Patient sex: M
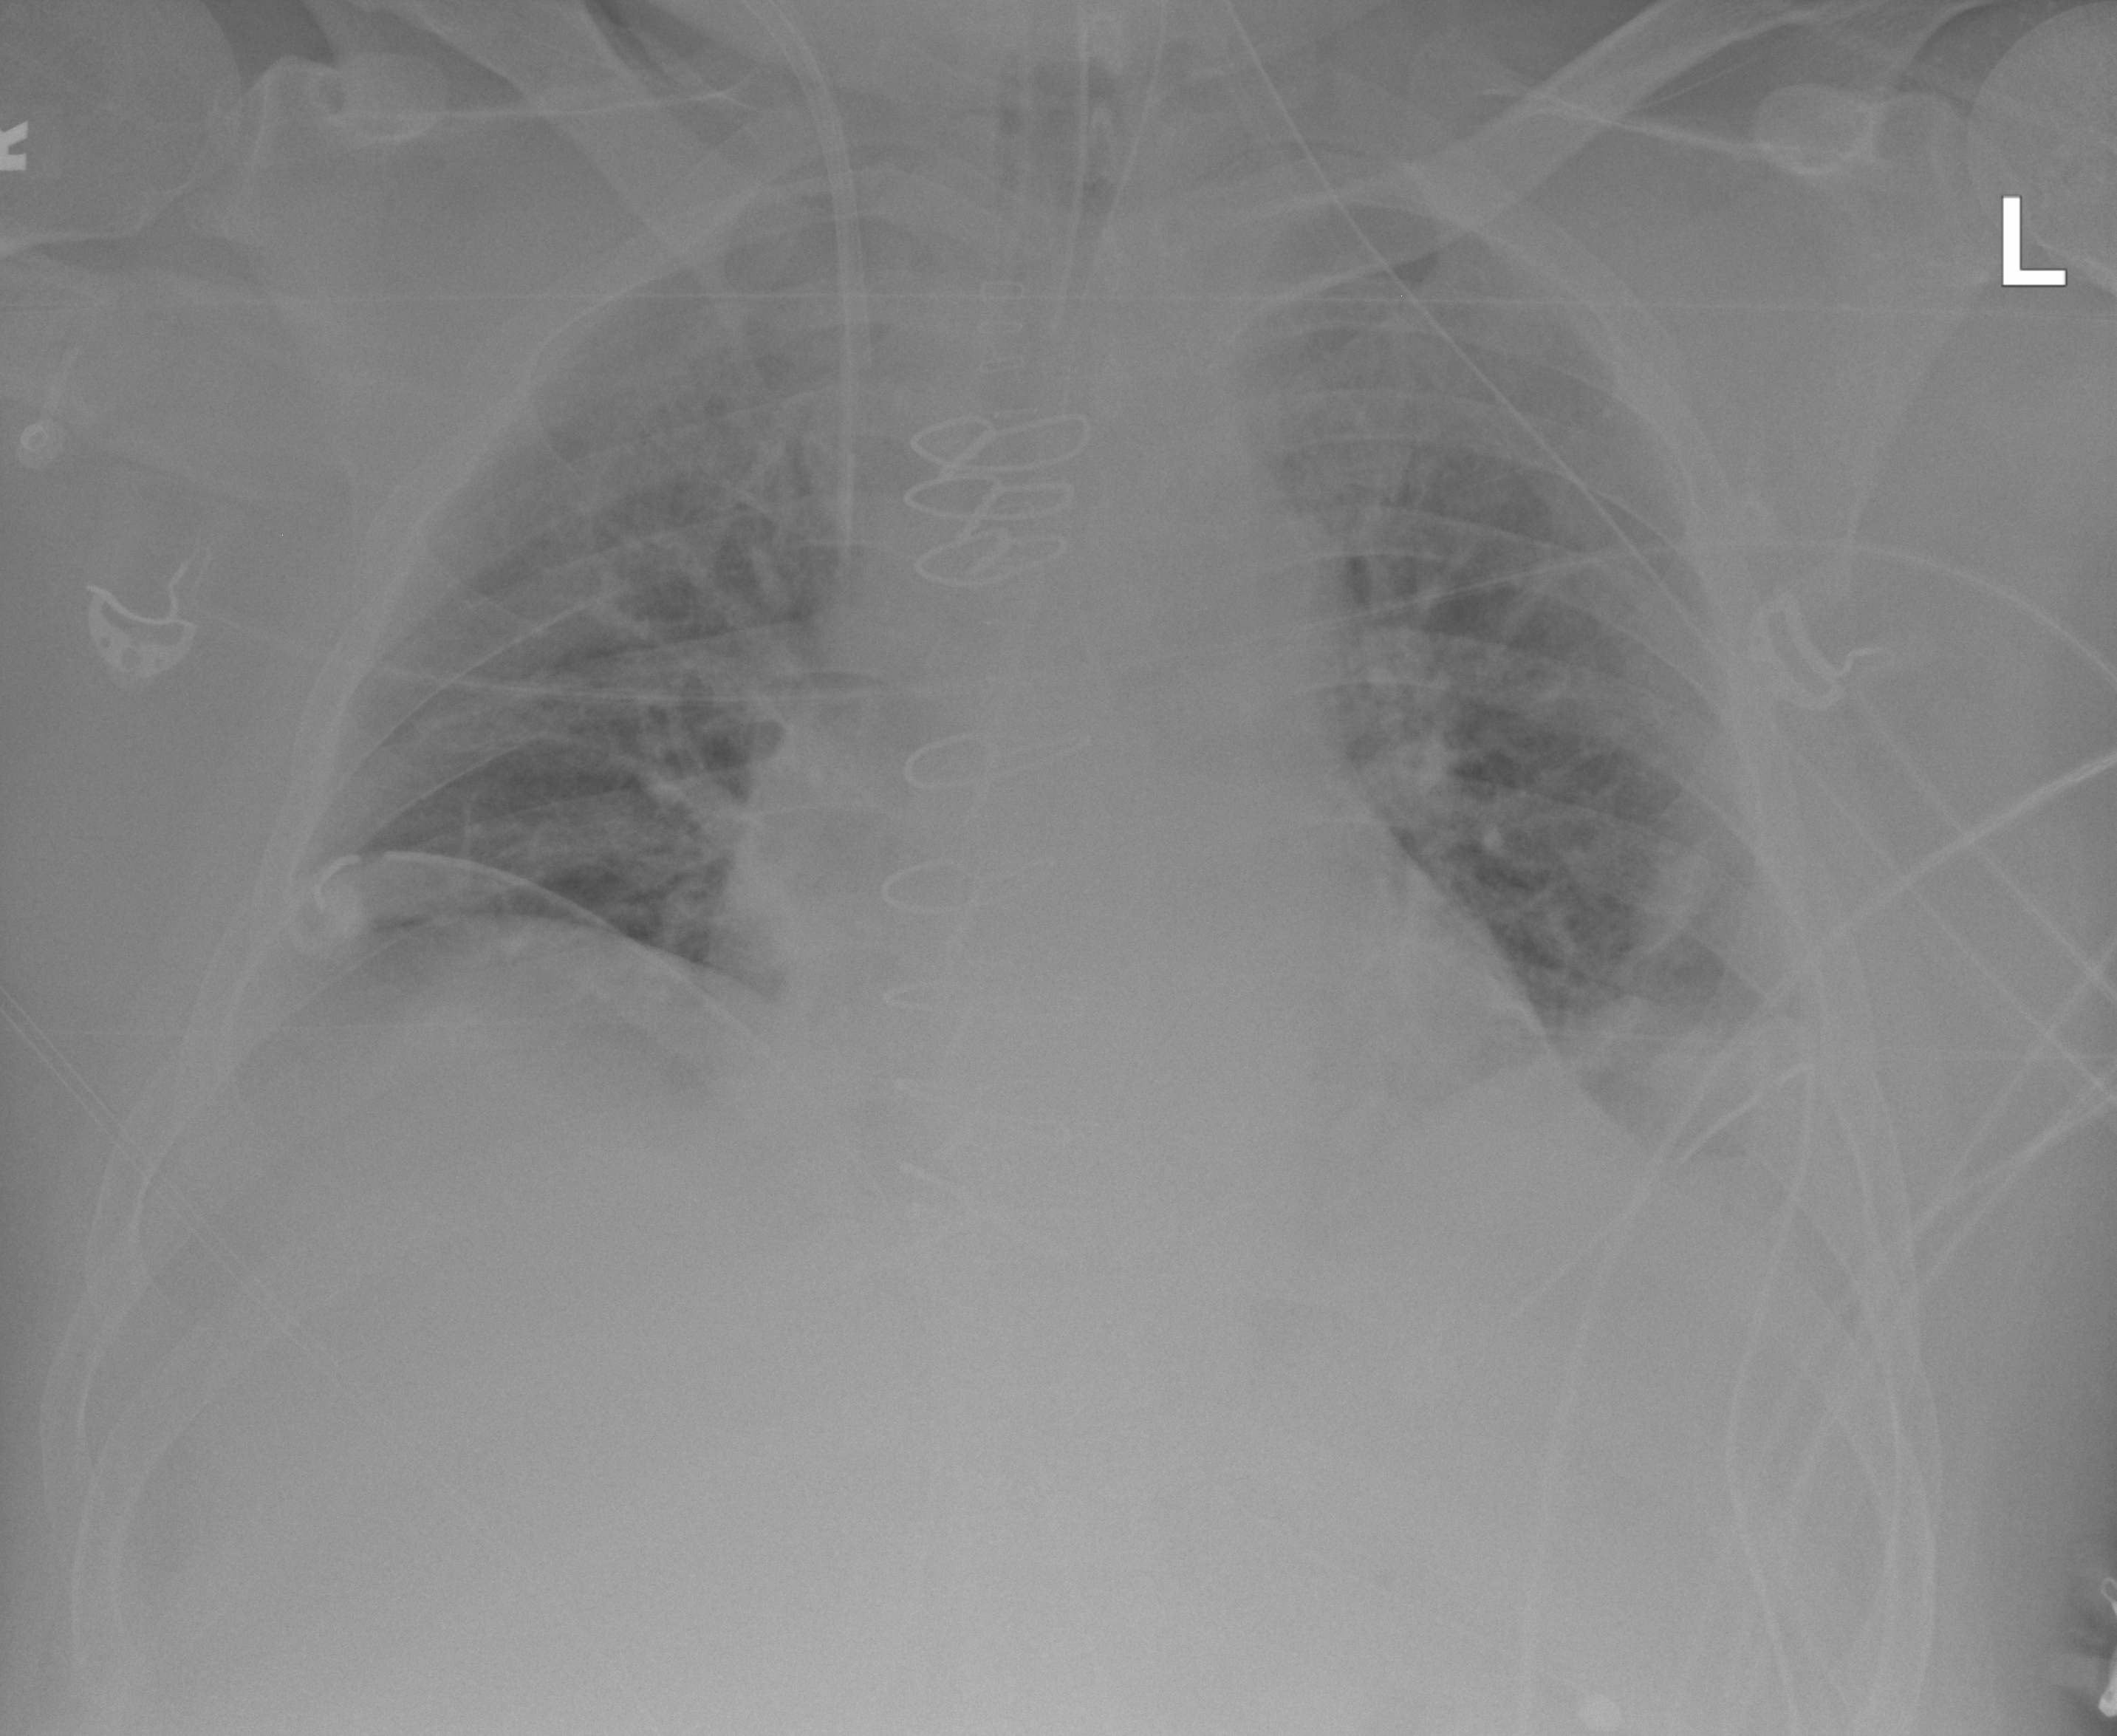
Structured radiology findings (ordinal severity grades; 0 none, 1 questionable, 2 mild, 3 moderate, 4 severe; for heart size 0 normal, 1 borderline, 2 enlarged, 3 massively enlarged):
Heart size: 0
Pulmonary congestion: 0
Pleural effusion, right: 0
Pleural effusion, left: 1
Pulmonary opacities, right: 0
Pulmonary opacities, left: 0
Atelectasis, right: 2
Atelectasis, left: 2